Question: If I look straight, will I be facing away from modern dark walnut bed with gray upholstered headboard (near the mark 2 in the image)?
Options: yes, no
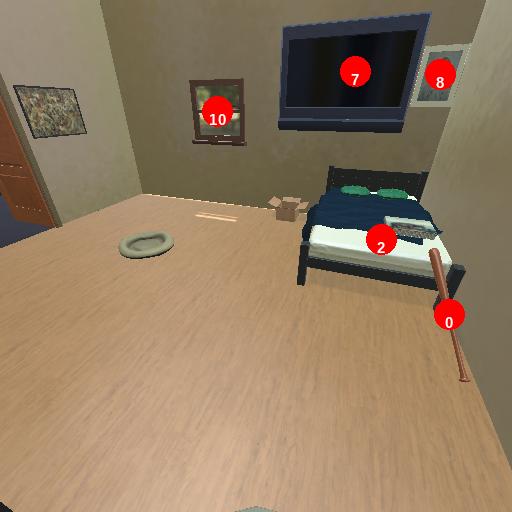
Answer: yes